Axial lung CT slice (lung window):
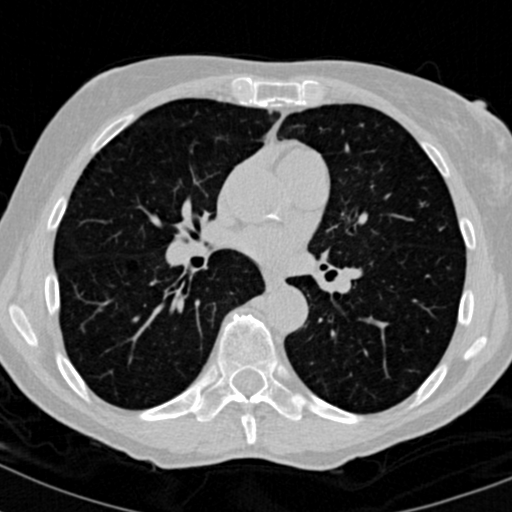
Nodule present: no